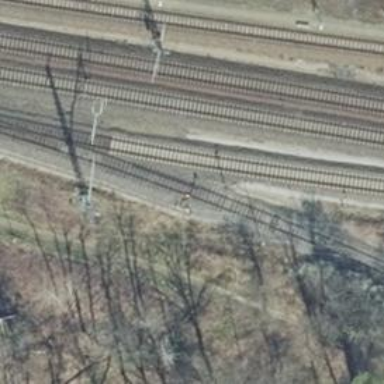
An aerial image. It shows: Wedge used for railway derailment.